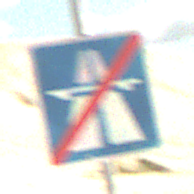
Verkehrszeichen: EndeAutbahn
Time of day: Midday
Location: Outdoor (Beach)
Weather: PartlyCloudy
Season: NotSpecified
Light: Natural